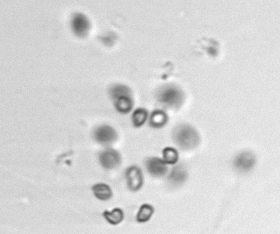
Label: Phaeocystis